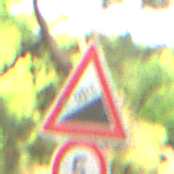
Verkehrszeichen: Steigung10
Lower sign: Geschwindigkeit5
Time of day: MorningAfternoon
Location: Outdoor (RoadRail)
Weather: Clear
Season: NotSpecified
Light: Natural